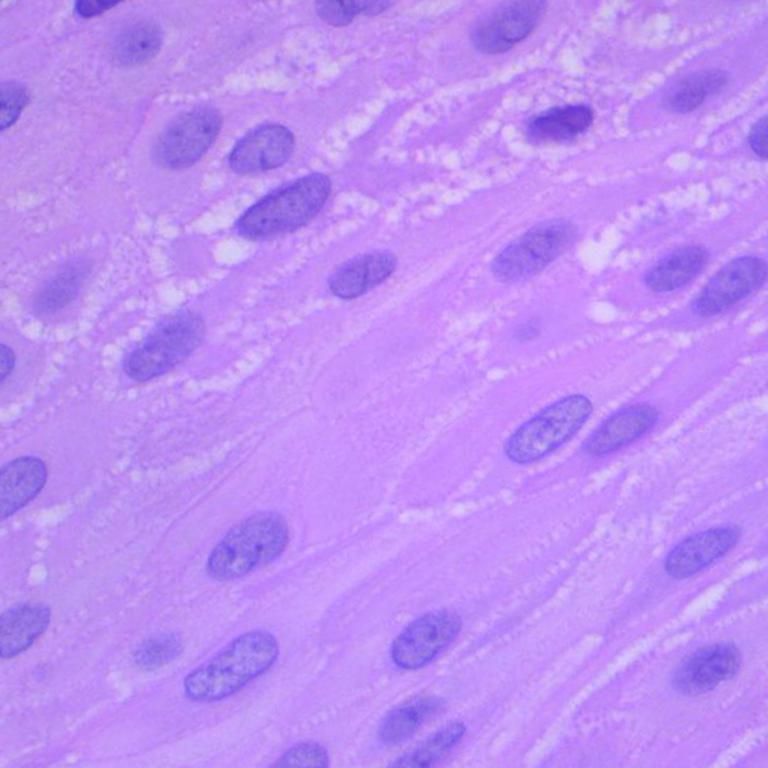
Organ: lung
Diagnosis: squamous carcinomas